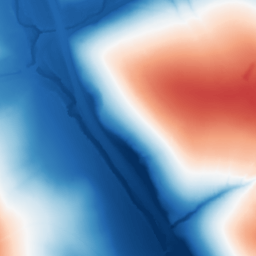
Category: trend_removal
Decomposition family: polynomial
Decomposition parameters: degree: 1
Upsampling method: regularized
Upsampling parameters: scale: 2
lambda_reg: 0.001
Upsampling scale: 2